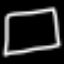
Label: square